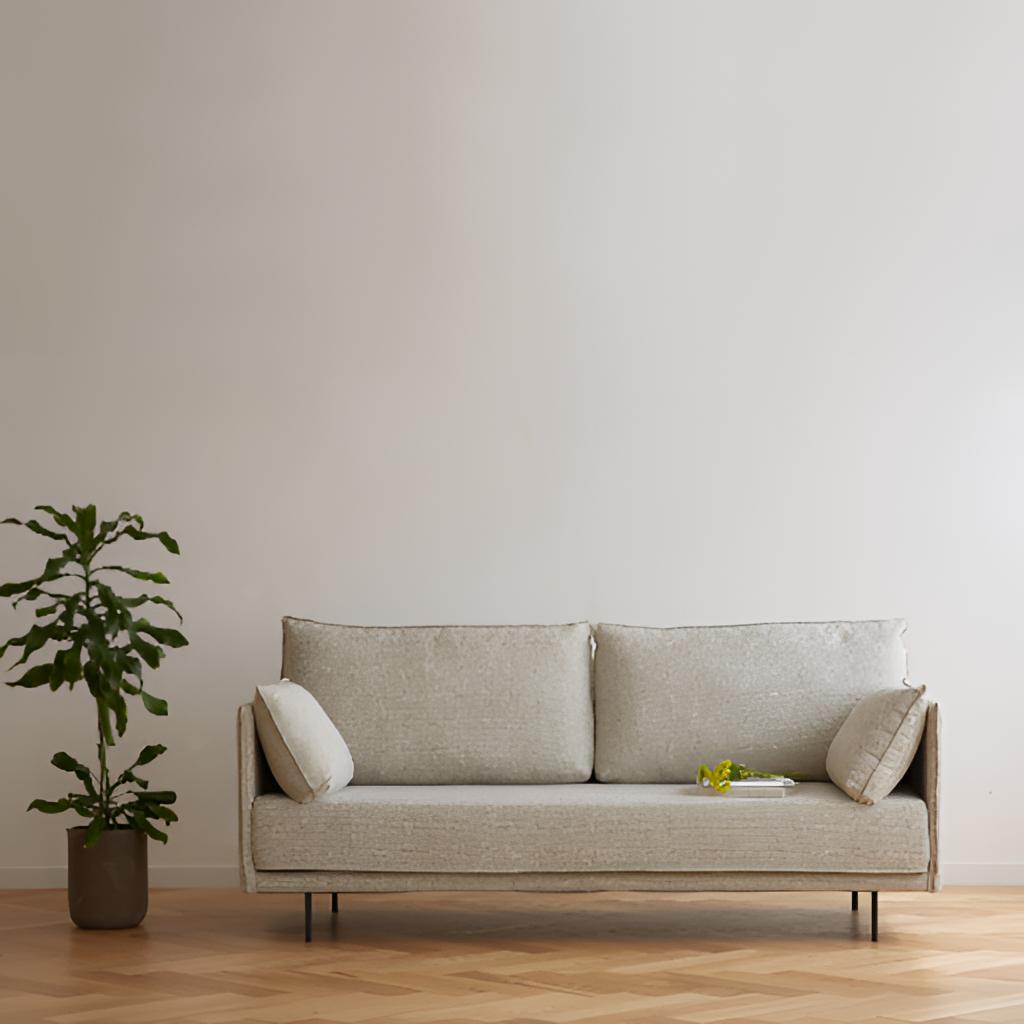
fabric sofa, living room, wood flooring, with herringbone pattern, minimalist, cream paint wallpaper, with solid pattern